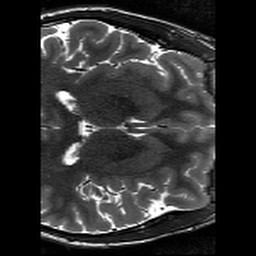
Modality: T2w
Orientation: axial
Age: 19
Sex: male
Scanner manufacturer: siemens
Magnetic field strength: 3 T
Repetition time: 11.39 s
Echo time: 0.09 s